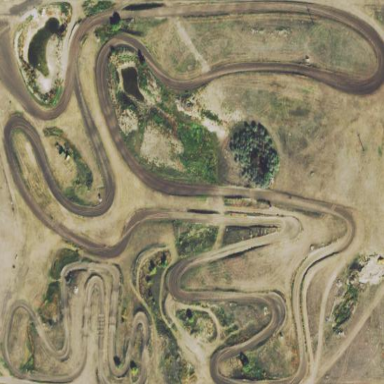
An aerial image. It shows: Raceway with dirt surface.